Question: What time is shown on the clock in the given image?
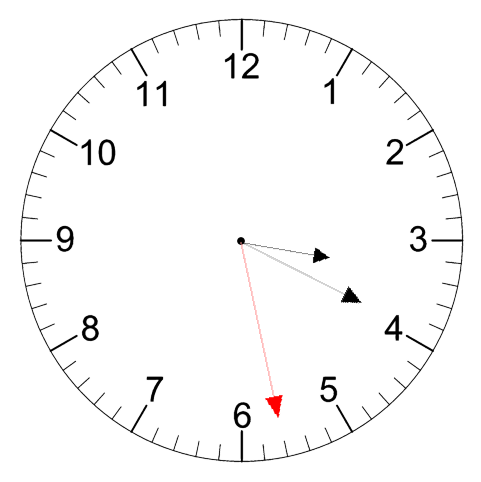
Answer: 03:19:28